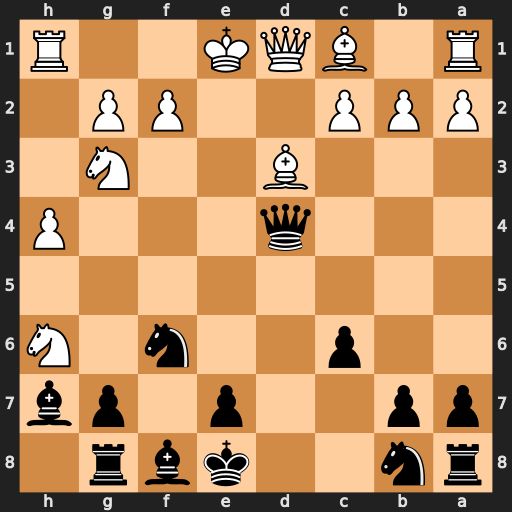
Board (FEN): rn2kbr1/pp2p1pb/2p2n1N/8/3q3P/3B2N1/PPP2PP1/R1BQK2R
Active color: b
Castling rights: KQq
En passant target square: -
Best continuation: Qe5+ Be3 gxh6